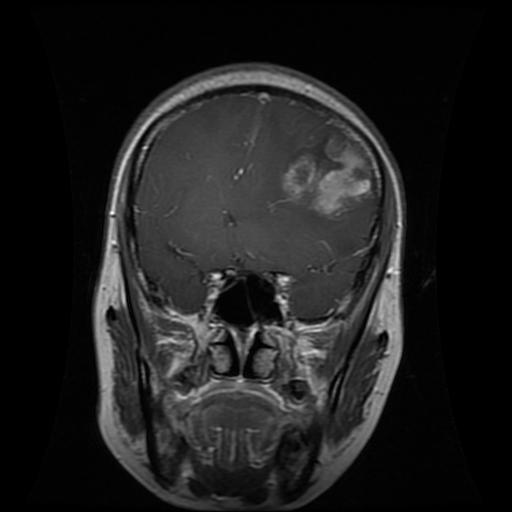
Label: glioma